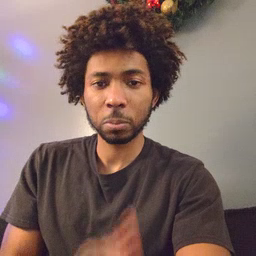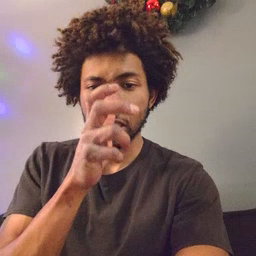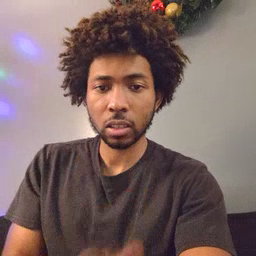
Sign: bug